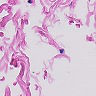
Metastatic tissue present: no